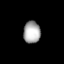
Tissue: lung
Cell type: Endothelial cells
Senescence score: 0.5906
Nuclear area (px): 364
Mean DAPI intensity: 171.407